Question: Hii everyone currently iam working on scanning qr code from my app and i have used zxing library and it's working good and my problem is in my galaxy s4 mobile the scanning area is very small
Please help me
thanks in advance
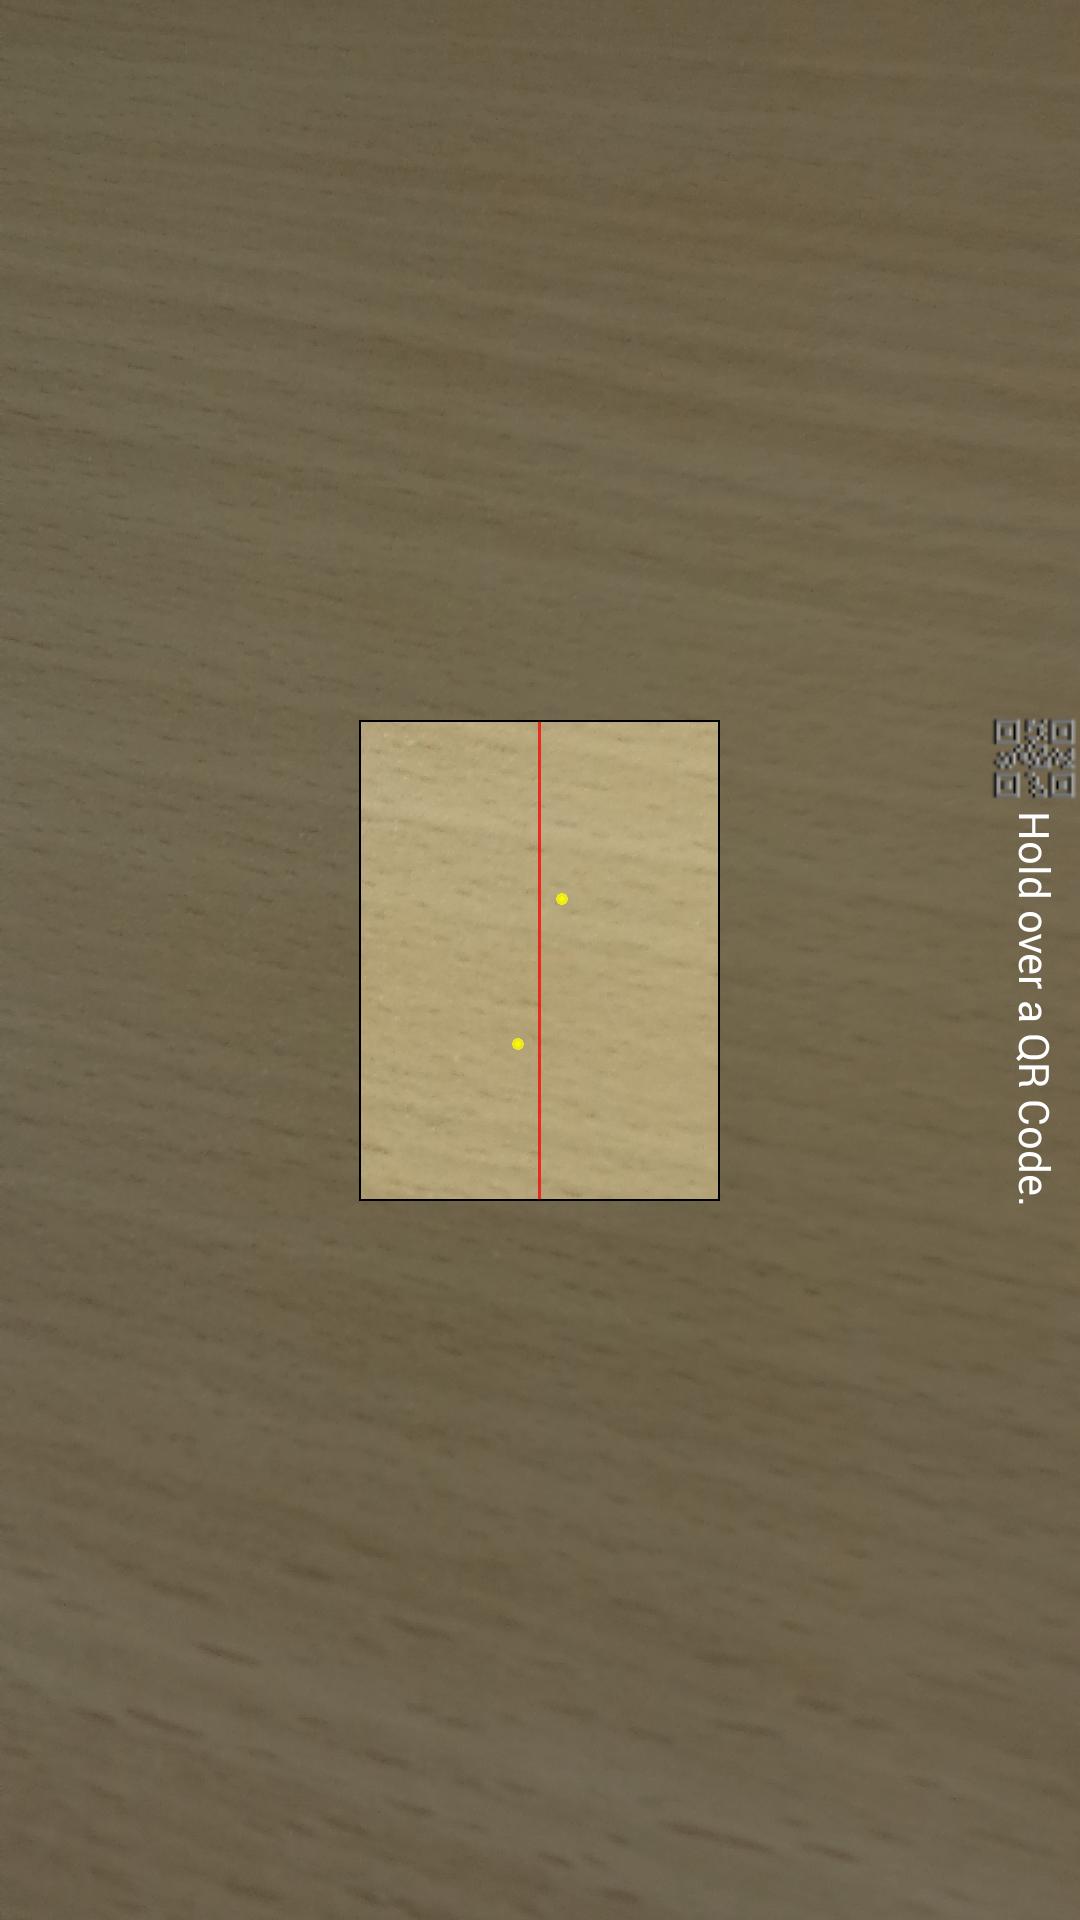
Answer: The 'CameraManager' class has two constants defined 'MIN_FRAME_WIDTH' and 'MIN_FRAME_HEIGHT'. You should modify them as desired and everything should work:
'''
private static final int MIN_FRAME_WIDTH = 240; // (your desired value here)
private static final int MIN_FRAME_HEIGHT = 240; // (your desired value here)
'''